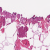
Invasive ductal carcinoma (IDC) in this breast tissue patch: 0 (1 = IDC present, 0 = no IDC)